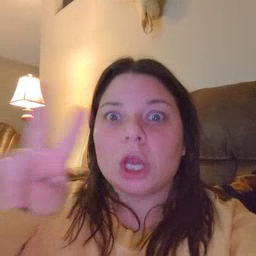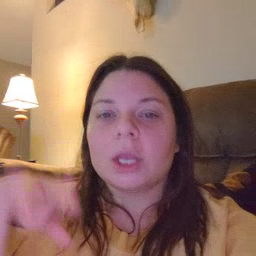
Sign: look